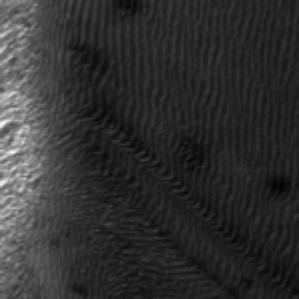
Label: frost